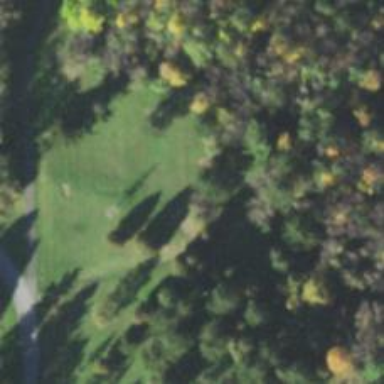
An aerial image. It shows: Disc golf basket.